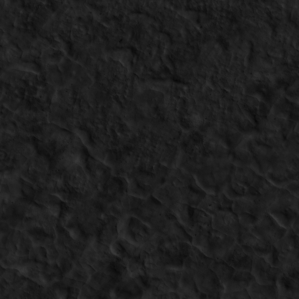
Label: non_frost